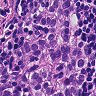
Metastatic tissue present: yes